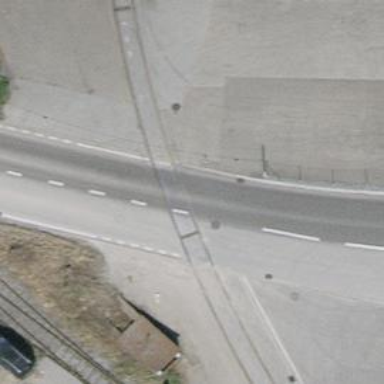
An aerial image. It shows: Railway level crossing.